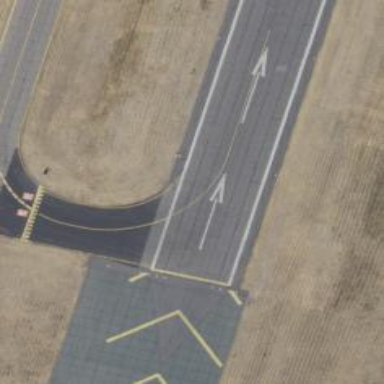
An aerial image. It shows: Runway at airport.